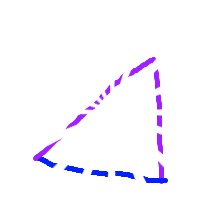
Shape: triangle